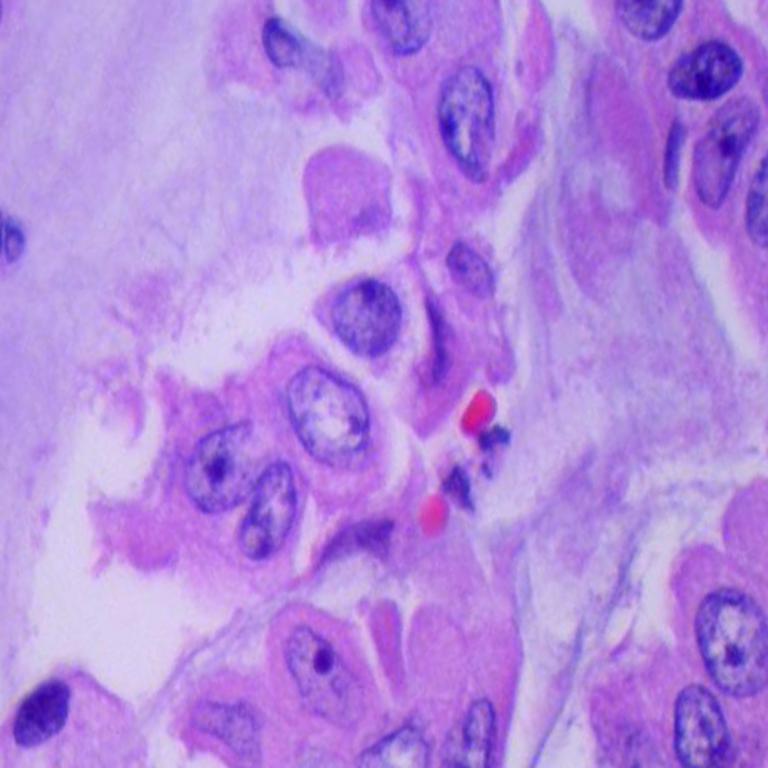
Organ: lung
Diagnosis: adenocarcinomas